Question: I have SQL query to get data my requirement is row to column:
'''
SELECT
PM.PageId, PM.PageName, ISNULL(UPA.IsAccess, 0) AS IsAccess
FROM
tblPageMaster PM
LEFT JOIN
tblUserPageAccess UPA ON UPA.PageId = PM.PageId AND UPA.UserId = 74
WHERE
PM.ModuelId = 2
'''
Output
'''
PageId PageName IsAccess
------------------------------
1 Dashboard1 1
2 Dashboard2 0
3 Dashboard3 1
-- N --
'''
Required output
'''
Dashboard1 Dashboard2 Dashboard3 -- N --
-------------------------------------------------------
1 0 1 ---
'''
Please see this screenshot:

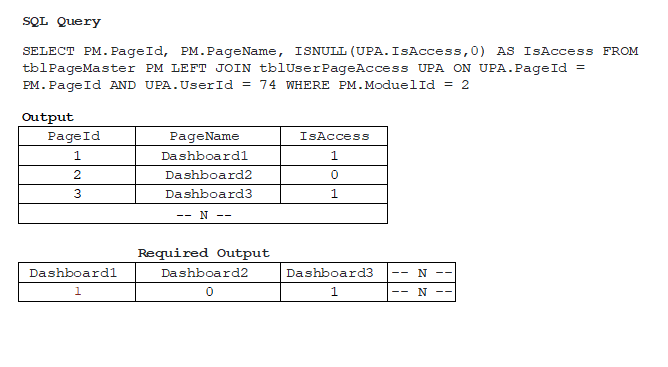
Answer: You can try the following dynamic pivot query.
'''
create table temp
(
PageId int,
PageName Varchar(20),
IsAccess int
)
insert into temp values (1, 'Dashboard1', 1), (2, 'Dashboard2', 0), (3, 'Dashboard3', 1)
DECLARE @cols AS NVARCHAR(MAX),
@query AS NVARCHAR(MAX);
select @cols = STUFF((SELECT distinct ',' + QUOTENAME(c.PageName)
FROM temp c
FOR XML PATH(''), TYPE
).value('.', 'NVARCHAR(MAX)')
,1,1,'')
set @query = 'SELECT ' + @cols + ' from
(
select IsAccess, PageName
from temp
) x
pivot
(
max(IsAccess)
for PageName in (' + @cols + ')
) p '
execute(@query)
'''
The output is as shown below
'''
Dashboard1 Dashboard2 Dashboard3
----------------------------------
1 0 1
'''
<URL>